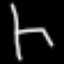
Label: chair